Interaction volume radius: 5 \u00c5
Interaction volume height: 45 \u00c5
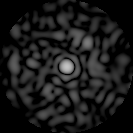
Disorder parameter: 0.8283